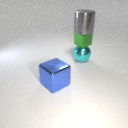
large gray metal cylinder above large cyan metal sphere